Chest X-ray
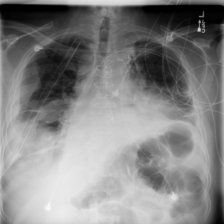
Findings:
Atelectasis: positive
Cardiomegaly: negative
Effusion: positive
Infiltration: positive
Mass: negative
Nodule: negative
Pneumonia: negative
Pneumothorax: negative
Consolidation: negative
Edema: negative
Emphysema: negative
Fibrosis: negative
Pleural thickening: negative
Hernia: negative